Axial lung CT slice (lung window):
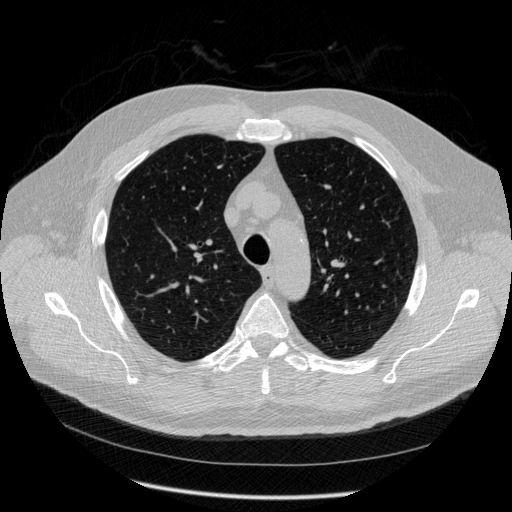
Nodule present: no